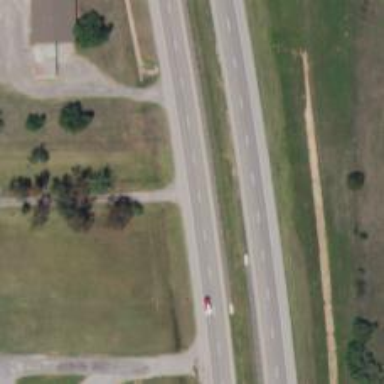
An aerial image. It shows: This image shows trunk highway that functions as expressway.